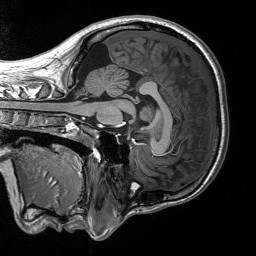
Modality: T1w
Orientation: sagittal
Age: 26
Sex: male
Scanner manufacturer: siemens
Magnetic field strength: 3 T
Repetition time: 2.53 s
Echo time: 0.00219 s